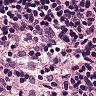
Metastatic tissue present: no